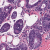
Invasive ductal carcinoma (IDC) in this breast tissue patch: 0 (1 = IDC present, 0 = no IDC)